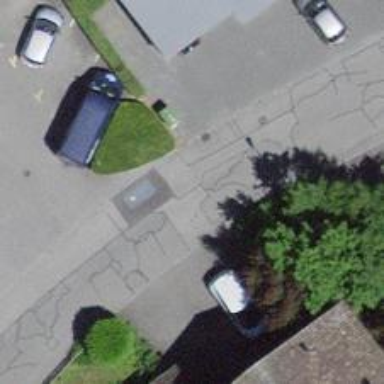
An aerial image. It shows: Residential road.